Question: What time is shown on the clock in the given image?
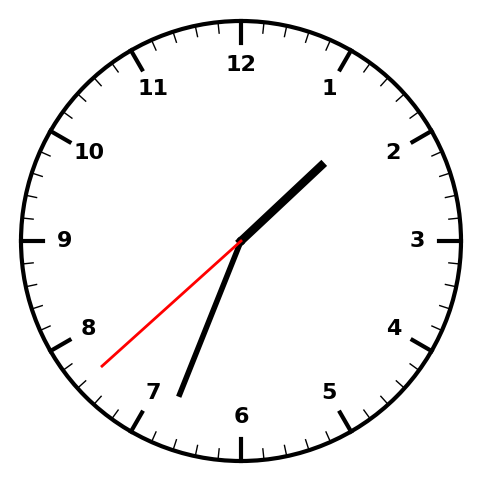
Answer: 01:33:38